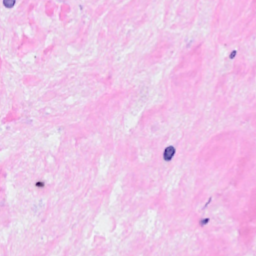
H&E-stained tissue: Breast